Question: I am trying to create a UI with multiple tables adjacent to each other and chose to use horizontal layout. The code is shown below
'''
var mainLayout = new sap.ui.layout.HorizontalLayout({
id : "MainLayout", // sap.ui.core.ID
width: "100%",
allowWrapping : false, // boolean
visible : true, // boolean
tooltip : undefined, // sap.ui.core.TooltipBase
dependents : [], // sap.ui.core.Control, since 1.19
content :
[
/*new sap.ui.table.Table("table",{
width : "30%"
}),
new sap.ui.commons.Panel({
id : "Panel", // sap.ui.core.ID
width : "70%", // sap.ui.core.CSSSize
height : undefined, // sap.ui.core.CSSSize
enabled : true, // boolean
visible : true, // boolean
// sap.ui.commons.Button
})*/
new sap.ui.table.Table("table",{
width : "30%"
}),
new sap.ui.table.Table("table1",{
width : "30%"
}),
new sap.ui.commons.Button("button1", {
text: "Button1"
}),
new sap.ui.commons.Button("button2", {
text: "Button2"
}),
new sap.ui.commons.Button("button3", {
text: "Button3"
})
]
// sap.ui.core.Control
})
return mainLayout;
'''
I can see after the UI is as shown in image

After the table there is huge space before the next table. How do i remove the blank space and make them appear next to each other.
Thanks,
Veera
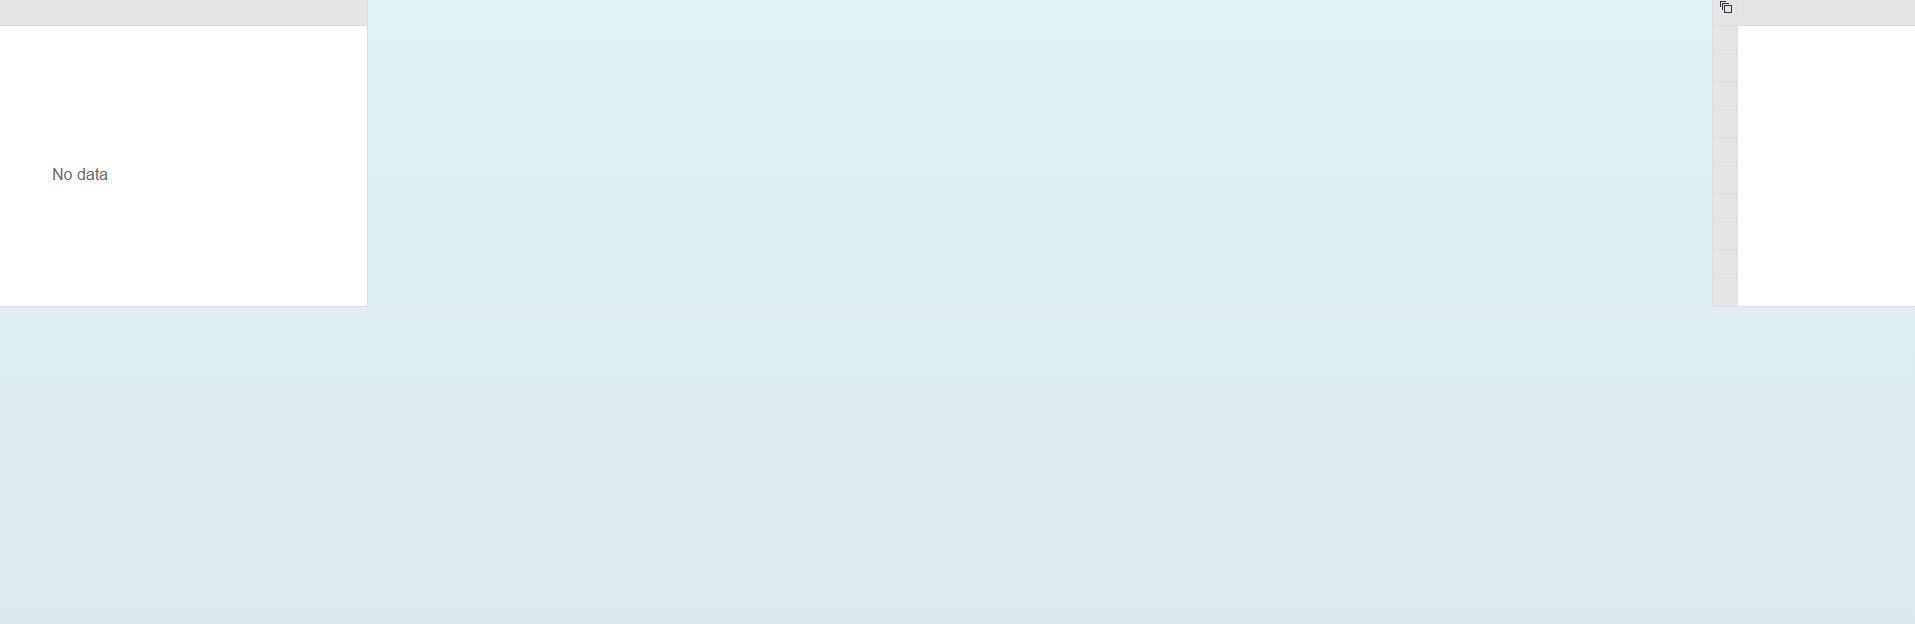
Answer: That is because you have set the with of the tables using a percentage. It now takes 30% of the viewport width.
Although you have explicitly set the width of the HorizontalLayout to 100%, you didn't specify it for its parents (the '<div>', '<body>' and '<html>' elements):
'''
html, body {
height: 100%
}
div#uiArea {
height: 100%
}
'''
Or, if you don't need a relative width for your tables, set the tables width in absolute pixels, this will render the HorizontalLayout content perfectly adjacent to each other as well